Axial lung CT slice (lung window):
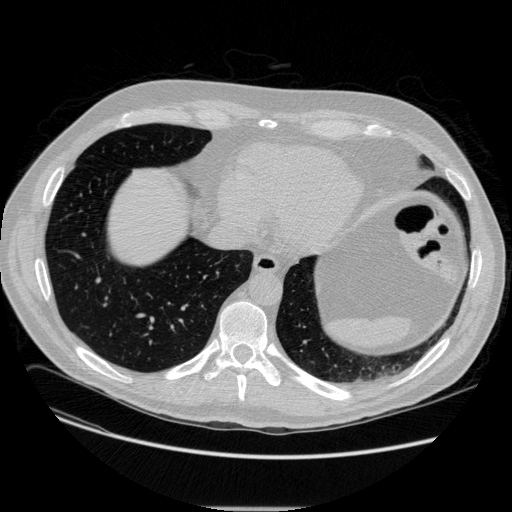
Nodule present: no